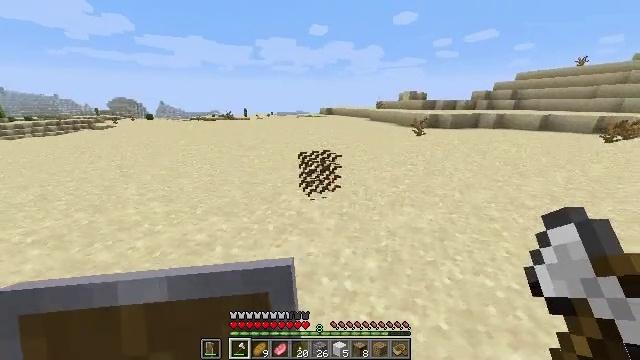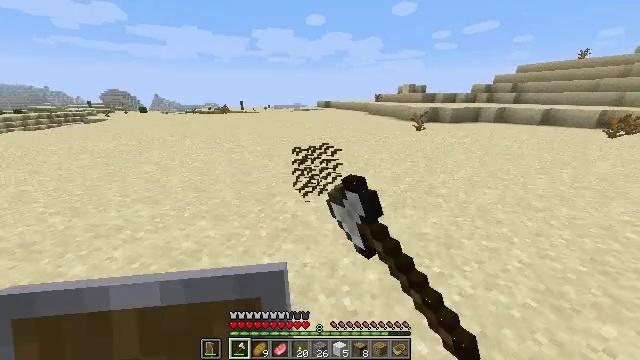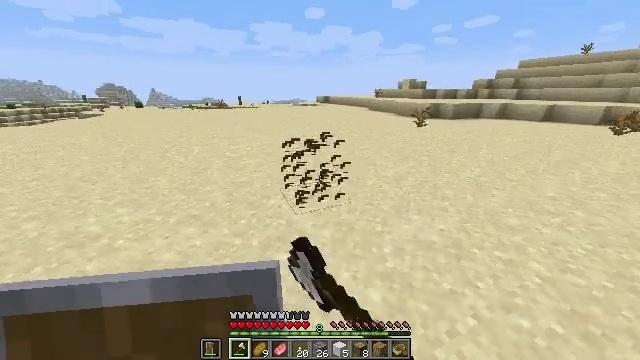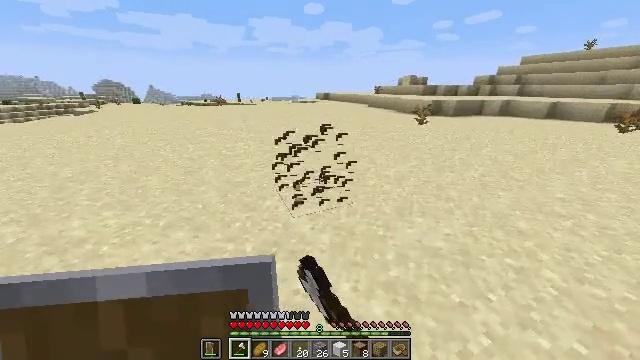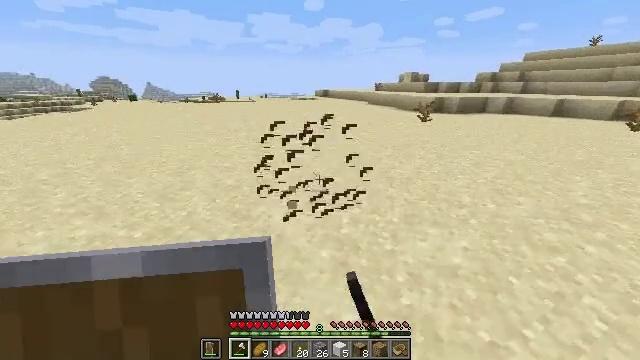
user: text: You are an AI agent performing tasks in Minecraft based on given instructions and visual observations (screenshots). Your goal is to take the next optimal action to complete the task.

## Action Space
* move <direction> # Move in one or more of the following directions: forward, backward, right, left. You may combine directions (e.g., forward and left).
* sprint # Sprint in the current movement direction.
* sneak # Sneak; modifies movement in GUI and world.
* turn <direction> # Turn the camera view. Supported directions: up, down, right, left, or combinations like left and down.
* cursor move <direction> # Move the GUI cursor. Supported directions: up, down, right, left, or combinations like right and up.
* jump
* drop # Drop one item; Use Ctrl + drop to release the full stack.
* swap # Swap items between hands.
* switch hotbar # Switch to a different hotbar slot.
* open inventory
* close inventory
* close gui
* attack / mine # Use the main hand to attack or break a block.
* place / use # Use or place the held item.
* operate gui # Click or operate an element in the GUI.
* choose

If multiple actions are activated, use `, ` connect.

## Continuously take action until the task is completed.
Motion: motion action
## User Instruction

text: Harvest the dead bush.
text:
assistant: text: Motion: move forward, turn down, attack / mine
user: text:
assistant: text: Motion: move forward, turn down, attack / mine
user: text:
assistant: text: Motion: move forward, attack / mine
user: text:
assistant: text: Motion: move forward
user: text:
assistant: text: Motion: no_op